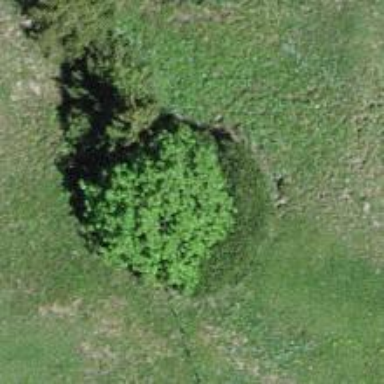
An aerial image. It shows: Single tag "natural: tree."